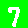
Digit: 7